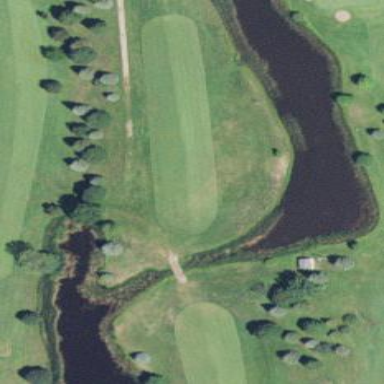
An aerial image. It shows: Water hazard in golf course. The hazard is natural water feature.